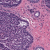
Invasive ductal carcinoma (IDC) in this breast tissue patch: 0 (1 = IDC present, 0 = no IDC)